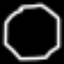
Label: octagon